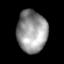
Tissue: prostate
Cell type: Endothelial cells
Senescence score: 0.2725
Nuclear area (px): 1235
Mean DAPI intensity: 149.749